Question: I want to make my legend box width look like the one on the left, but instead, I got the one on the right. I couldn't figure it out. I'm new in R, what function do I need to use?
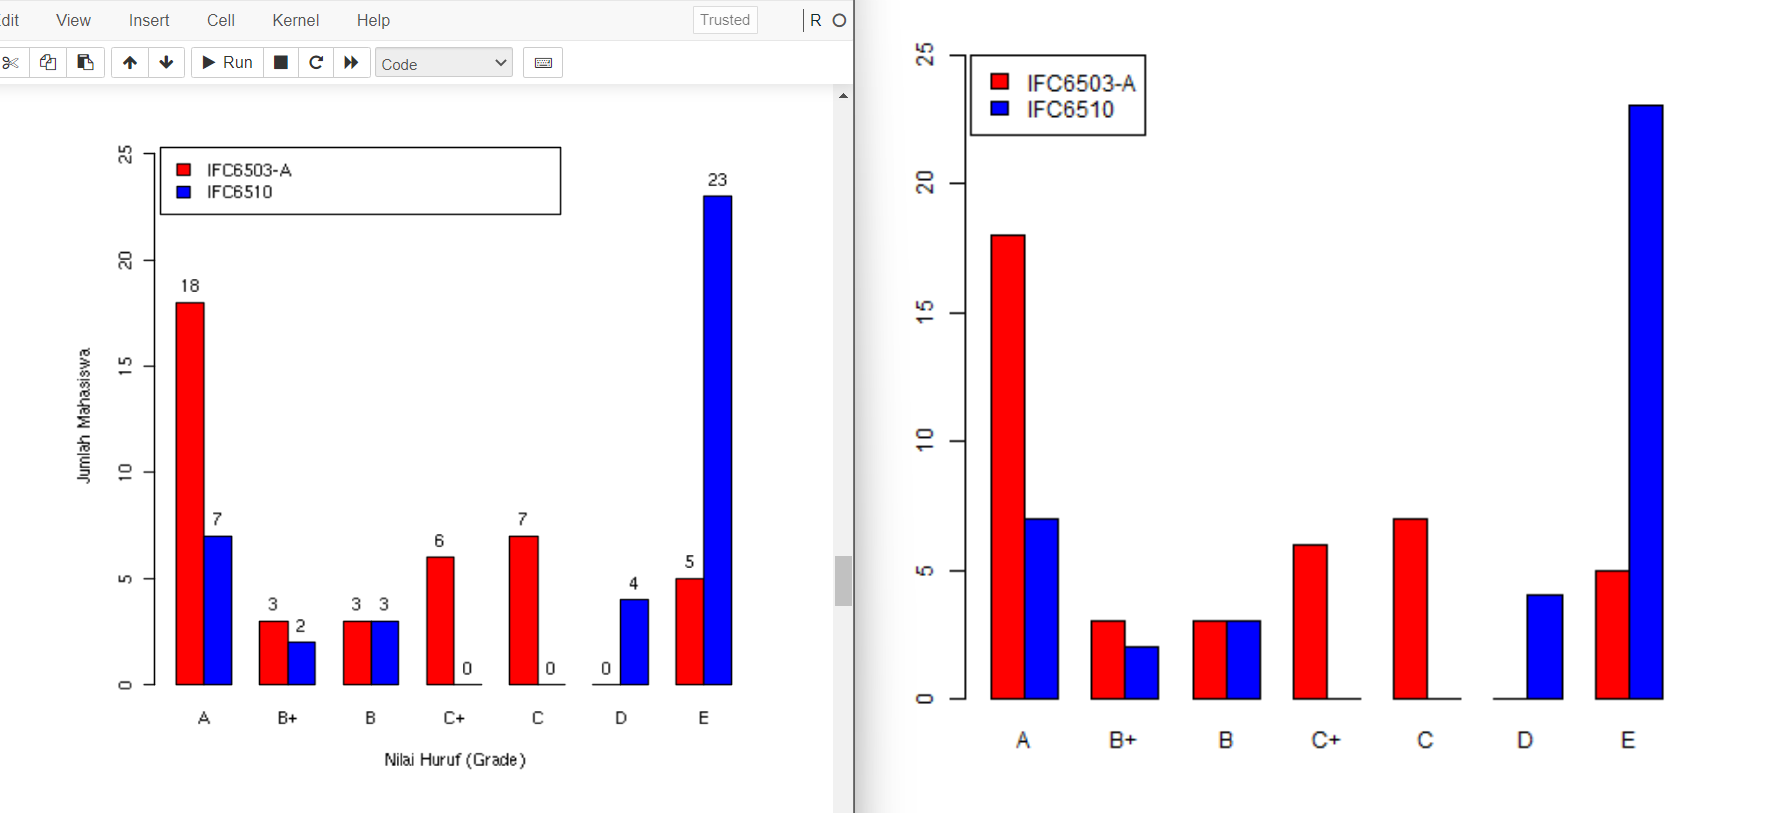
Answer: You can use the 'text.width' argument of the 'legend()'-function.
'''
data <- as.matrix(data.frame(A = c(0.2, 0.4),
B = c(0.3, 0.1),
C = c(0.7, 0.1),
D = c(0.1, 0.2),
E = c(0.3, 0.3)))
barplot(data, col = c("#1b98e0", "#353436"))
legend("topleft",
legend = c("Group 1", "Group 2"),
fill = c("#1b98e0", "#353436"),
text.width = 2)
'''
which yields
<URL>